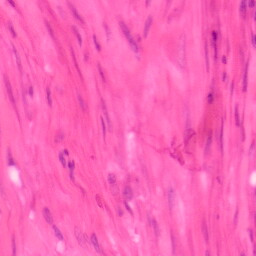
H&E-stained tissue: Colon